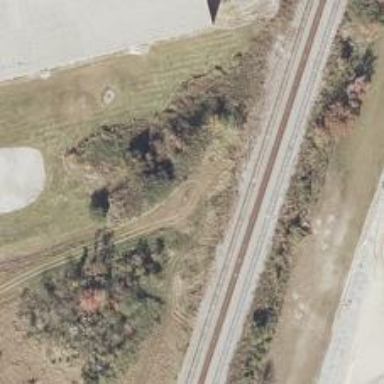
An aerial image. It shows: Abandoned spur railway.